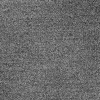
Atmospheric dust classification: dusty